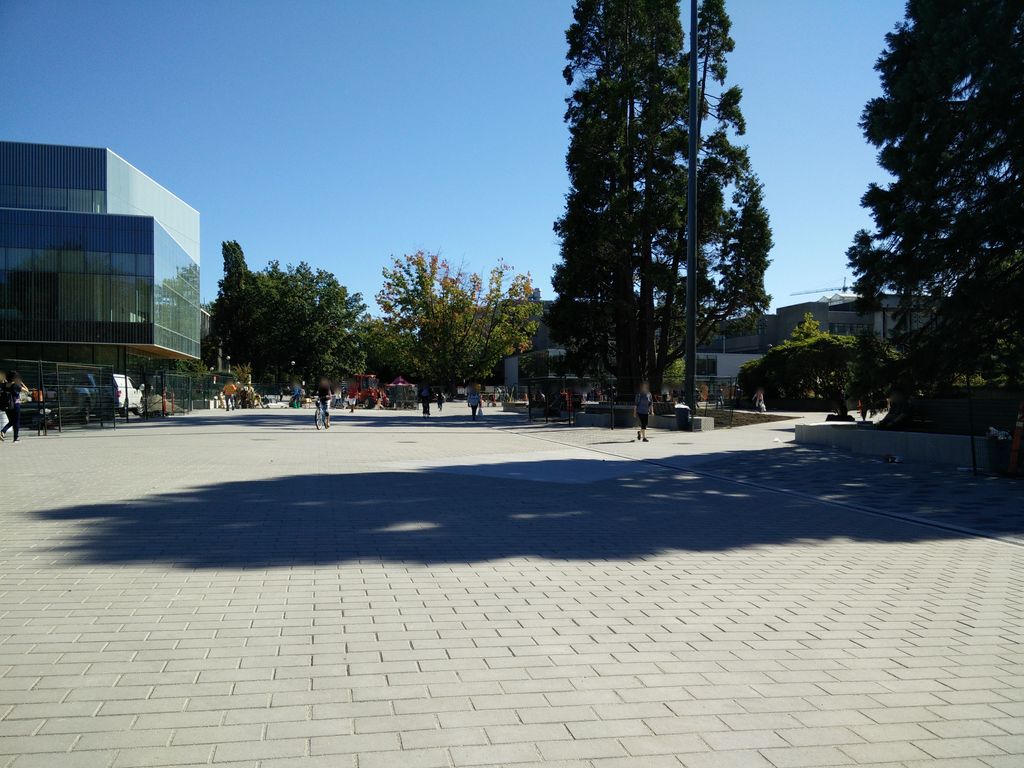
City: vancouver